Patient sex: M
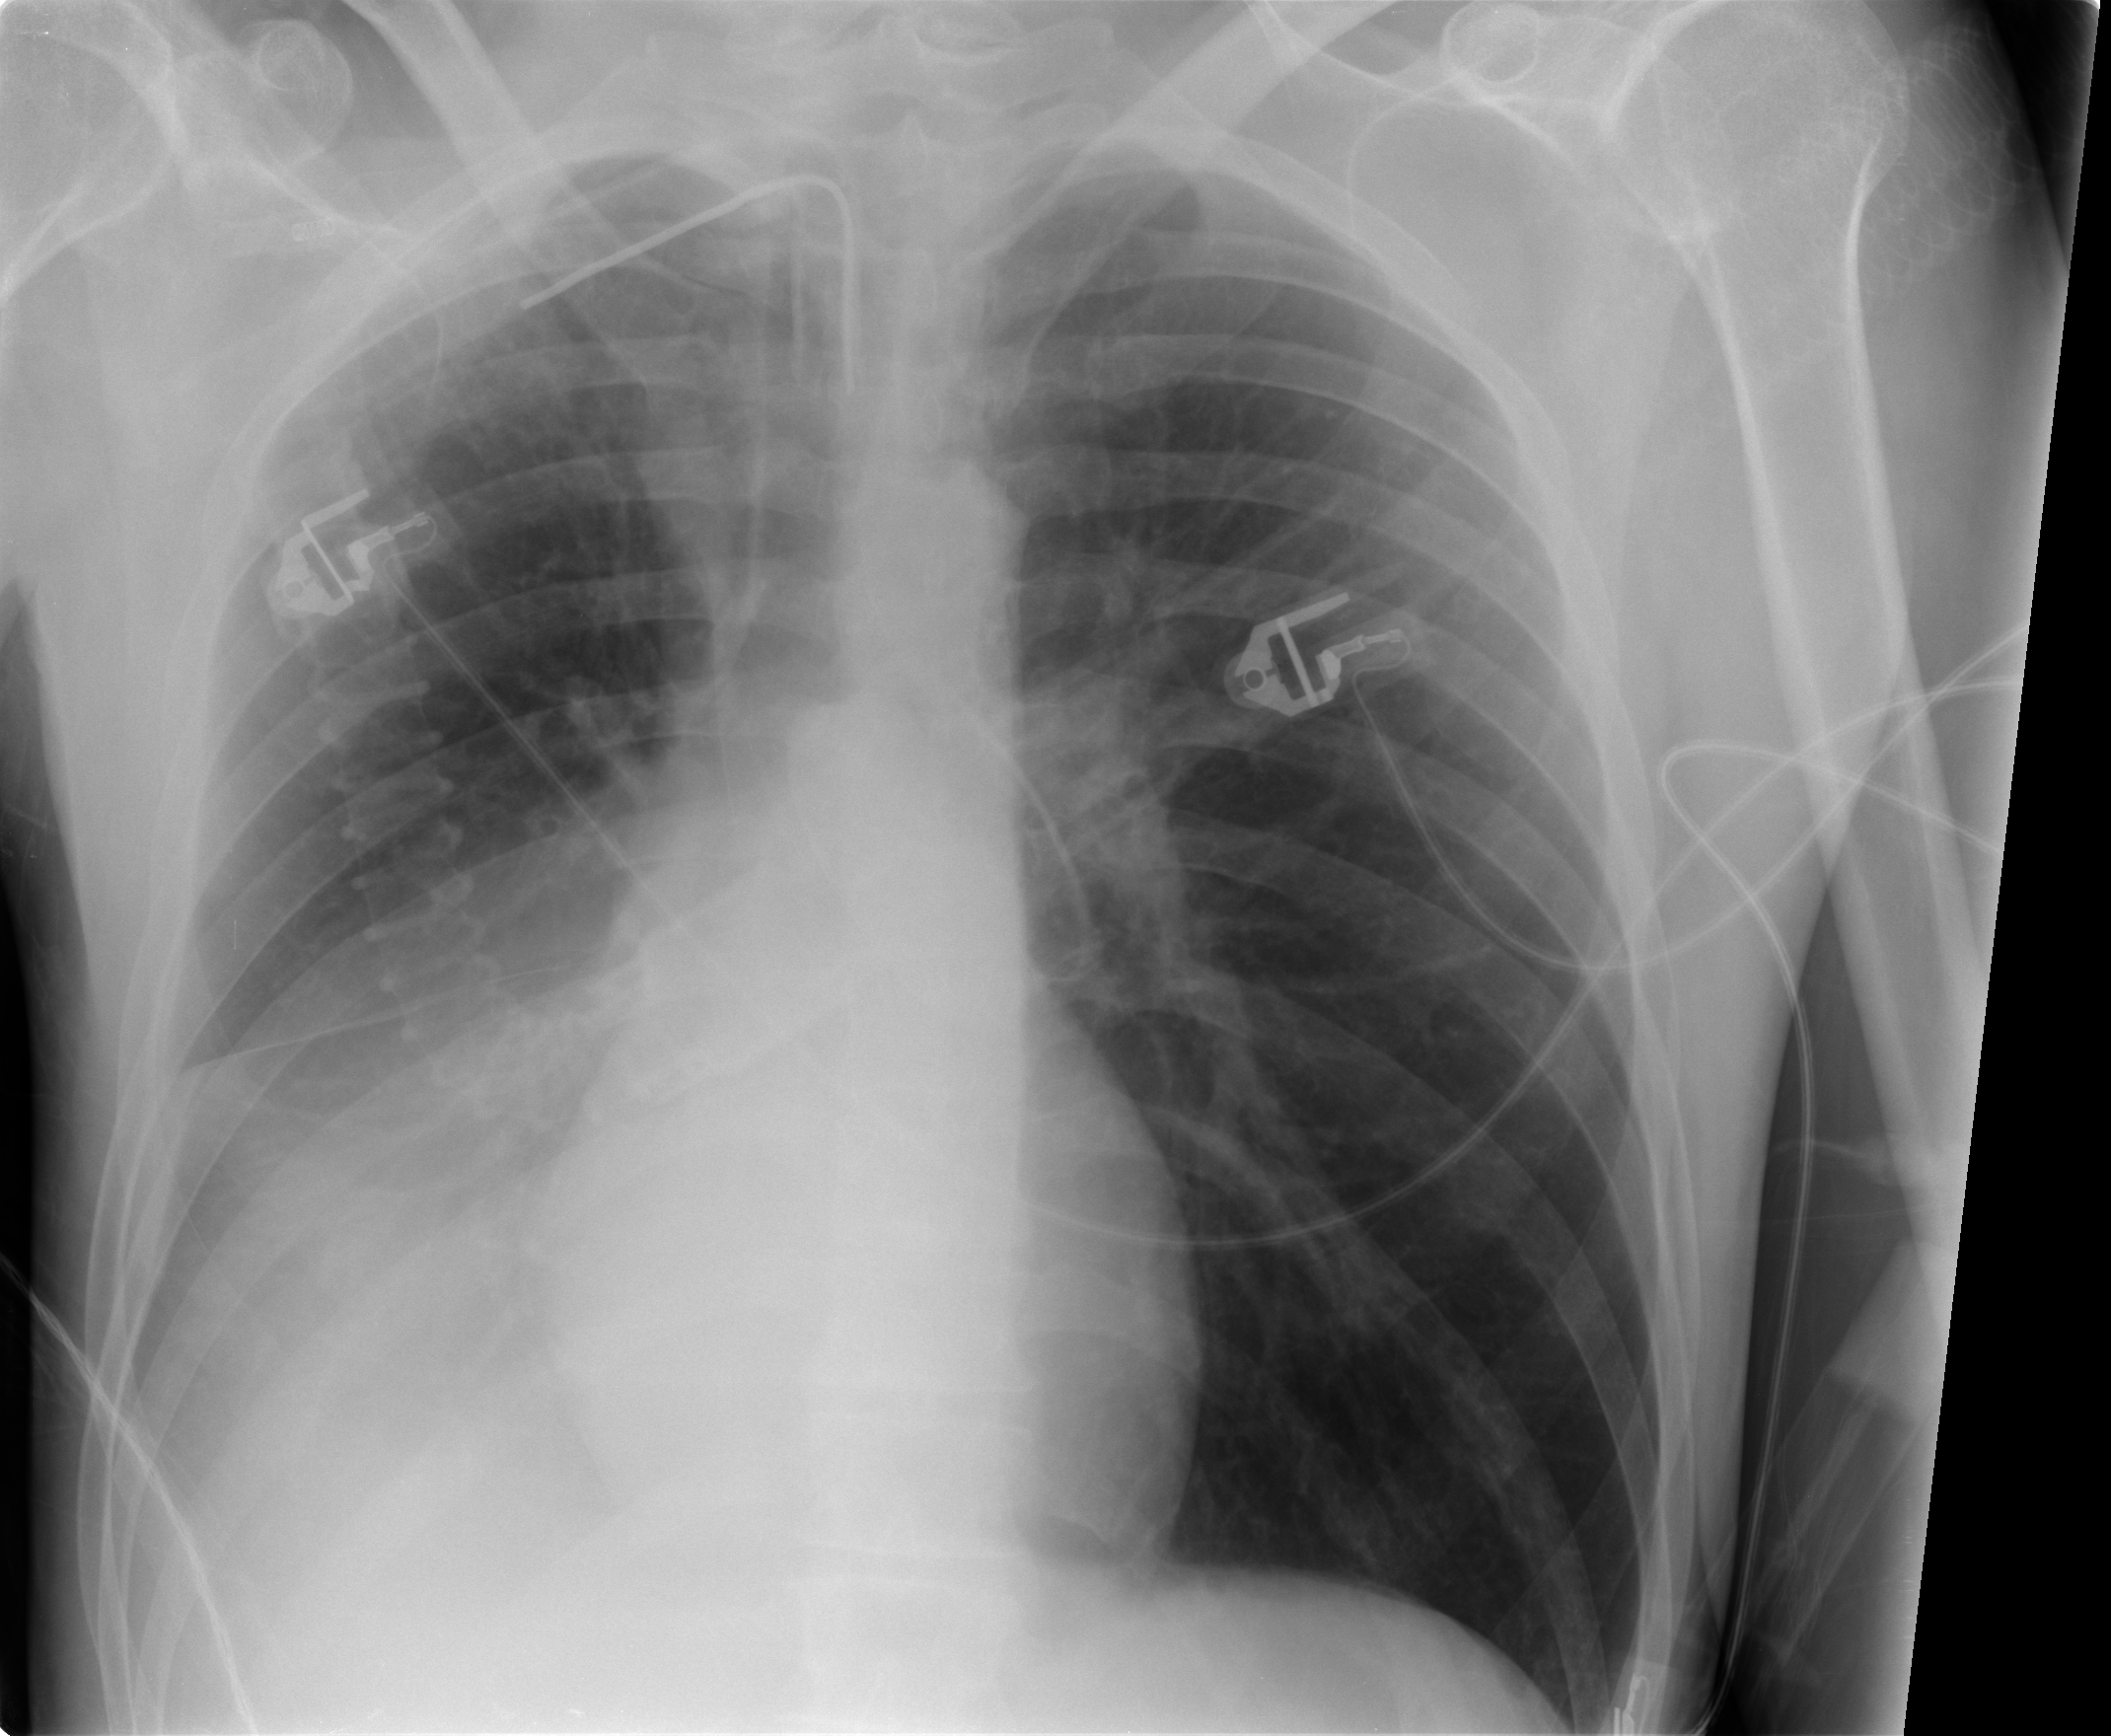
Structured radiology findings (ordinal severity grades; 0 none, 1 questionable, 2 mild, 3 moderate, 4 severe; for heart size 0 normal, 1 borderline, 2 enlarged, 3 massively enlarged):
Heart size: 0
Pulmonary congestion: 0
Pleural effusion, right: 3
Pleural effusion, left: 0
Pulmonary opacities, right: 0
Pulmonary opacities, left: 0
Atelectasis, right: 0
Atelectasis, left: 0